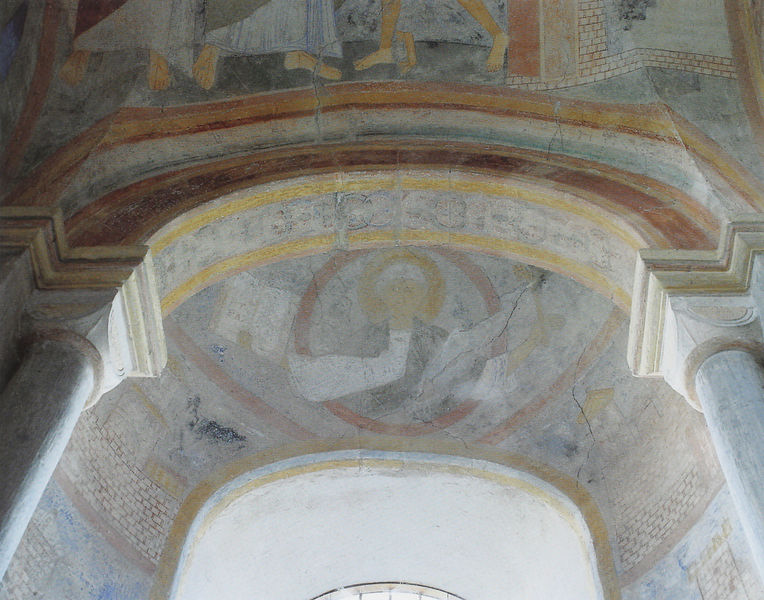
Titel: Romanische Dorfkirche in Idensen
Standort: Idensen, Dorfkirche (EU - D - Nds)
Schlagwörter: blau, gelb, fenster, licht, orange, säule, weiss, rot, kirche, decke, kreis, füße, farbe, kuppel, wandmalerei, gewölbe, kapitell, christus, jesus, fresken, romanik, kapelle, fresko, mandorla